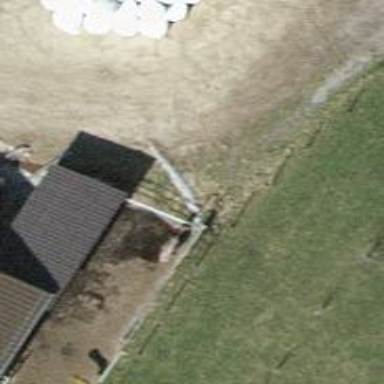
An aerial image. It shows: Gate.